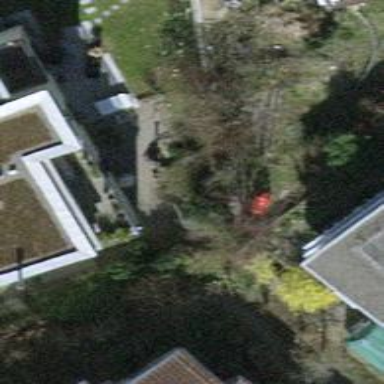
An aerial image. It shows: Urban tree adding natural touch to the cityscape.